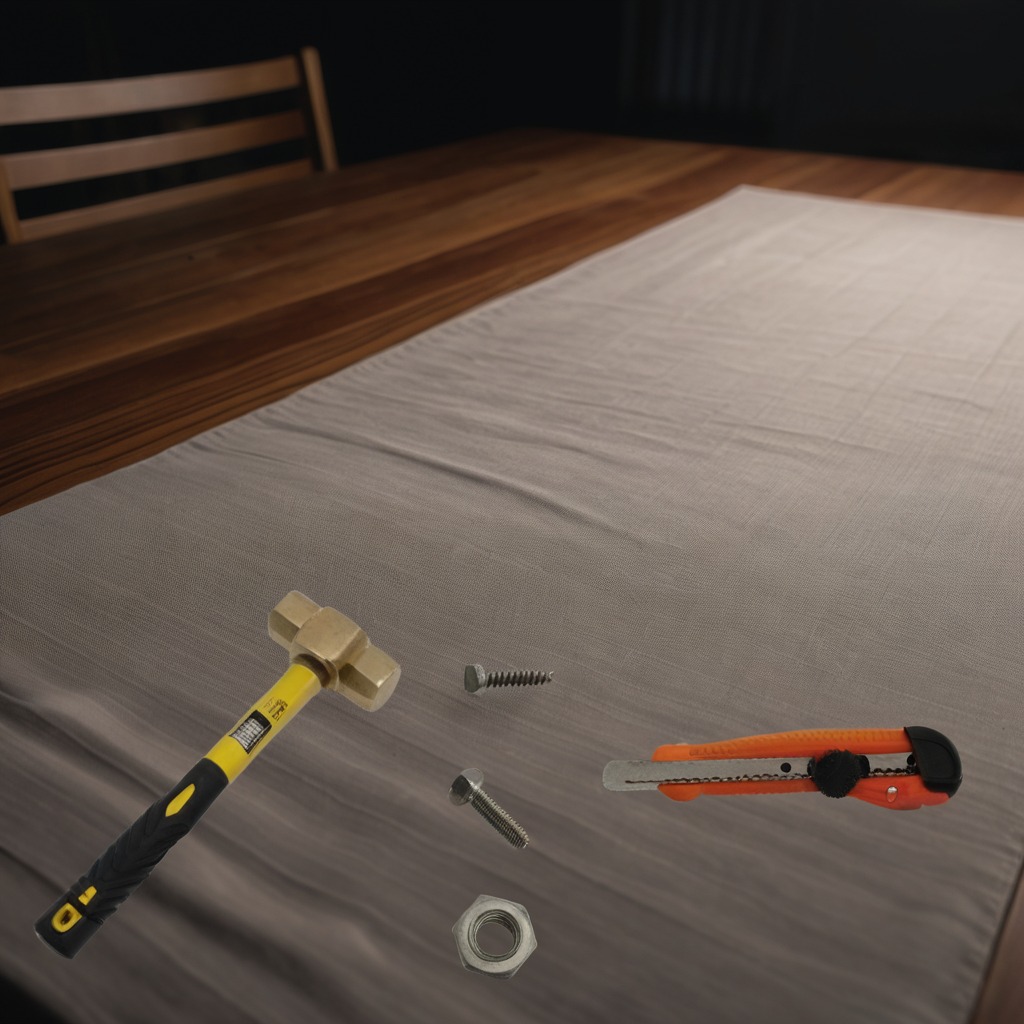
A utility knife, a metal machine screw, a hammer, a coiled metal spring, and a metal nut are lying on a clean wooden table inside a workshop at night dim ambient light soft shadows worn but beneath the cloth.